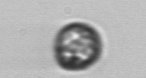
Label: Dinophyceae